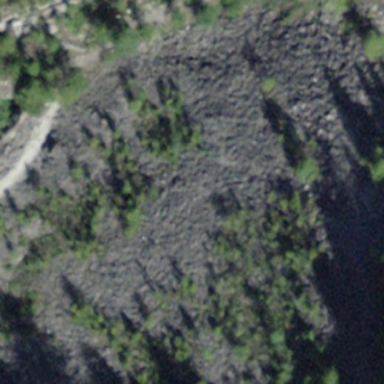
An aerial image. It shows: Natural scree.